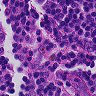
Metastatic tissue present: no